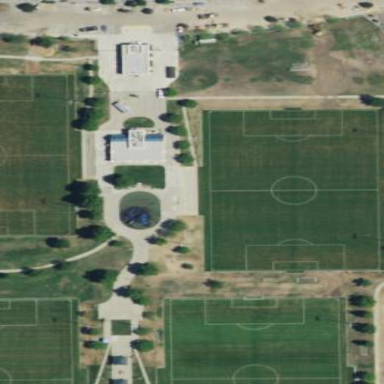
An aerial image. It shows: Soccer pitch for outdoor sports and leisure activities.